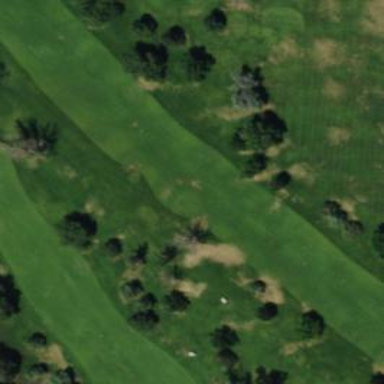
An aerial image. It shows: Well-maintained mown grass area used for golf. The golf fairway is part of recreation ground designated for leisure activities.